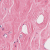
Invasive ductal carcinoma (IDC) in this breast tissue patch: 0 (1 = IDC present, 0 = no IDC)